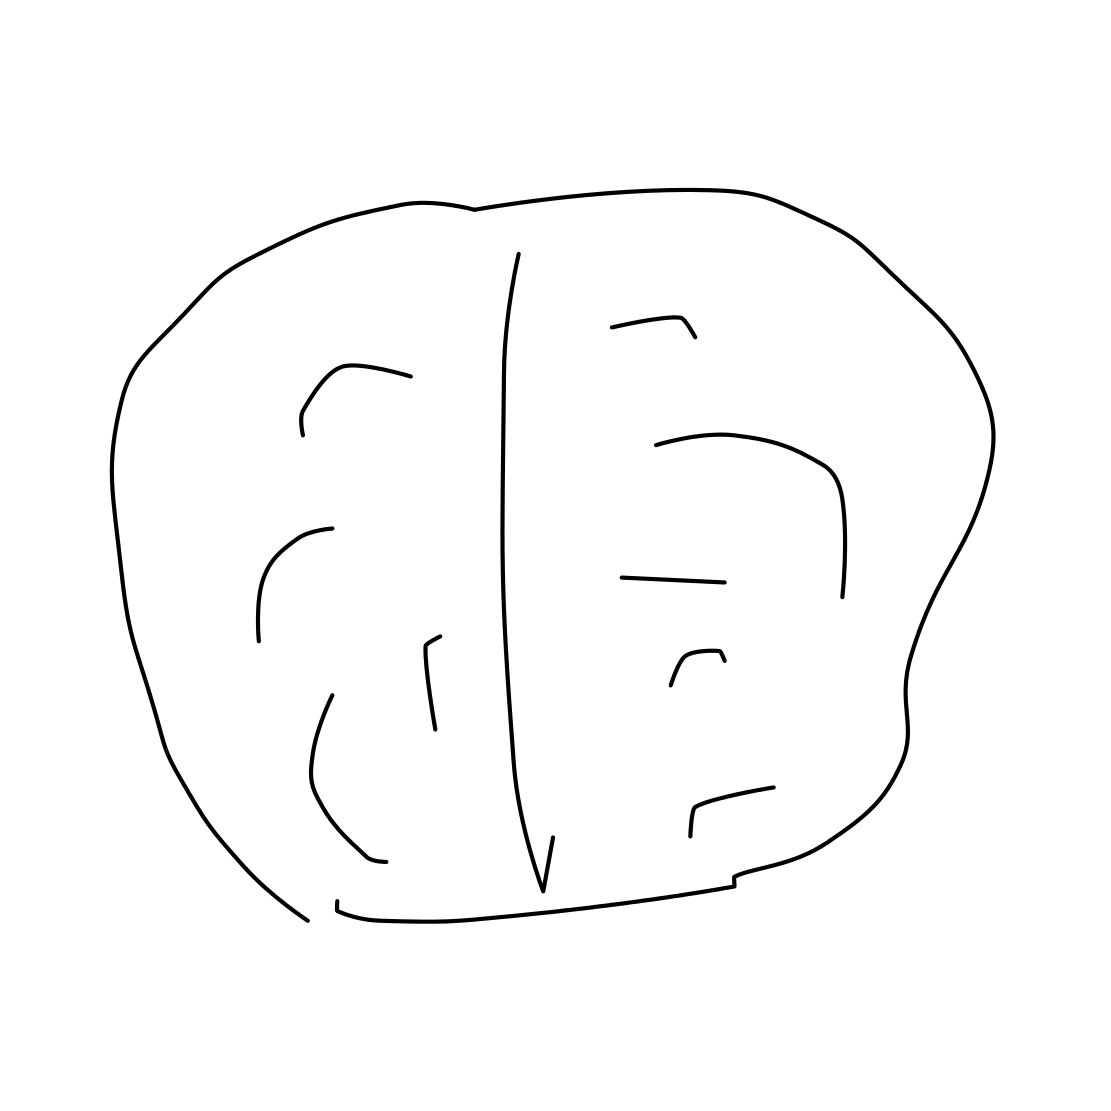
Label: brain